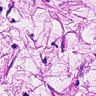
Metastatic tissue present: no